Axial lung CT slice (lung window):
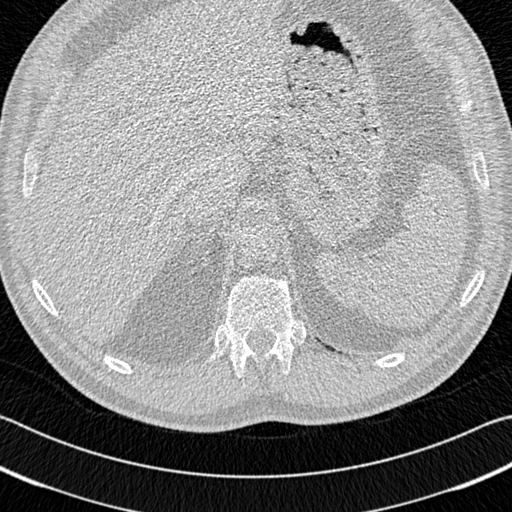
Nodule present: no